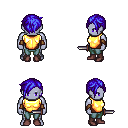
a pixel art fantasy rpg character, male body template, dark elf, purple skin, gold chest armor, teal pants, blue pixie cut hairstyle, leather bracers, maroon shoes, dagger, four views (front, back, left, right), 2x2 character sprite sheet, small pixel art, hard edges, no anti-aliasing